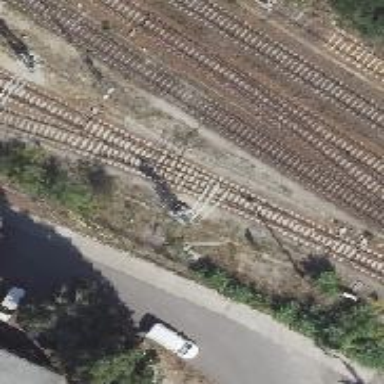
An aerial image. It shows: Railway yard used for servicing trains.